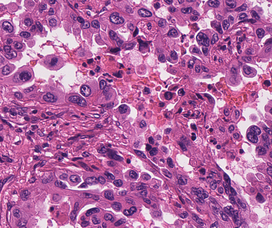
Tumor epithelial tissue: yes
Tumor-associated stroma tissue: yes
Normal tissue: no